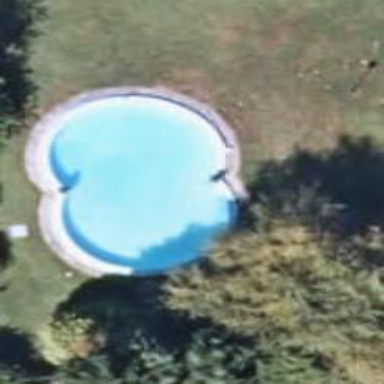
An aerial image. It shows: Swimming pool located in leisure land.